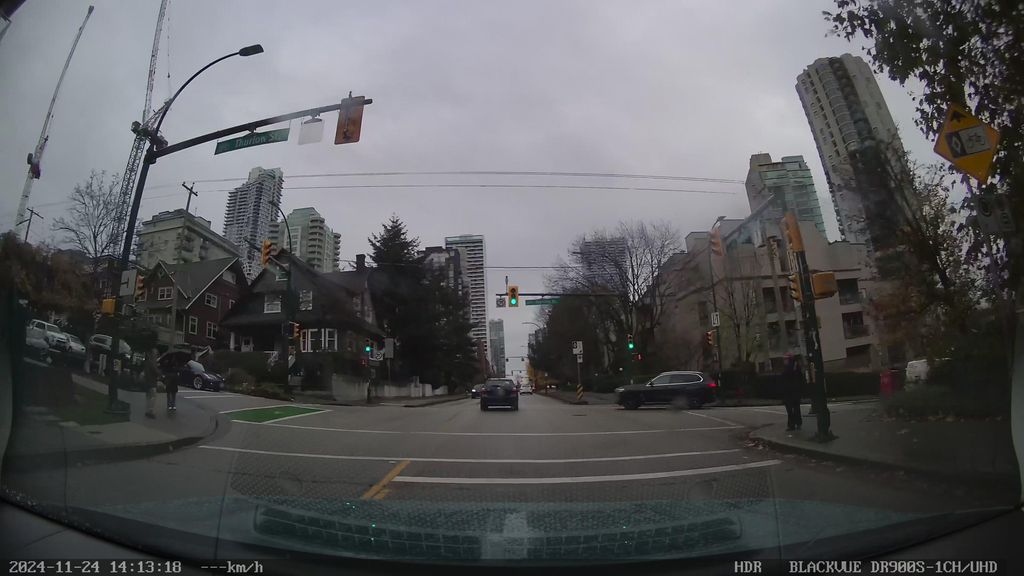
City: vancouver